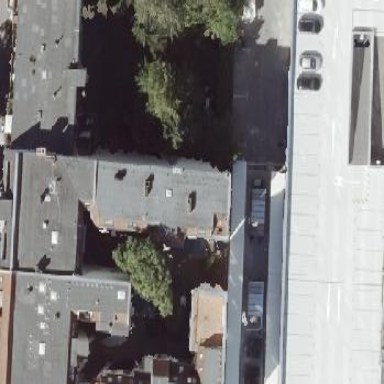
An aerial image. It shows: Apartment building with double saltbox roof shape.